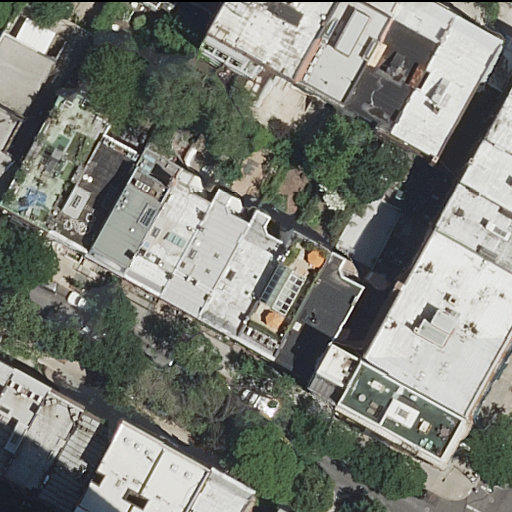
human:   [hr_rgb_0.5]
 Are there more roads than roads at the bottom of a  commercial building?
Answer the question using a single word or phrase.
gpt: yes

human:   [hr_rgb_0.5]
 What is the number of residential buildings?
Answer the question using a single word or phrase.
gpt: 28

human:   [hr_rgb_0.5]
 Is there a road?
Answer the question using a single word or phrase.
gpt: yes

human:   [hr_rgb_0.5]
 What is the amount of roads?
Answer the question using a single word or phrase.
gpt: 1

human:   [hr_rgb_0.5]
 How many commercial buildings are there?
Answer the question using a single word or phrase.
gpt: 0

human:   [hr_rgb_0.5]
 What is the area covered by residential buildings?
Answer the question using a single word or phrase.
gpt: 5046m2

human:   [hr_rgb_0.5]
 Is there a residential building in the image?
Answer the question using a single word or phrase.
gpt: yes

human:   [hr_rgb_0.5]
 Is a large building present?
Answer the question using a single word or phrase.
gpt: yes

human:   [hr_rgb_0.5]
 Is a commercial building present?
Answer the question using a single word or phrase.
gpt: no

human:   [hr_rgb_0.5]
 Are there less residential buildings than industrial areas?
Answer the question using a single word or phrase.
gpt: no

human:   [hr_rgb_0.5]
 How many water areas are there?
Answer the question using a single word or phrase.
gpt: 0

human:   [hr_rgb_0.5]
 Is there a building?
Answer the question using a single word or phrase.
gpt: yes

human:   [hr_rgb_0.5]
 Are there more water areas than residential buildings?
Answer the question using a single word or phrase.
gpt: no

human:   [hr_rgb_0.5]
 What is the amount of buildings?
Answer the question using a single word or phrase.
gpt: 28

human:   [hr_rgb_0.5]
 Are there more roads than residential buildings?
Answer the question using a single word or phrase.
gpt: no

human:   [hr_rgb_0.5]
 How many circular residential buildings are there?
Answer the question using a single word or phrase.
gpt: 0

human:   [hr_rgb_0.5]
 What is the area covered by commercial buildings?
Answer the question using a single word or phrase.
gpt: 0m2

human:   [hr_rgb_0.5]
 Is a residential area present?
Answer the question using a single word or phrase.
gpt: no

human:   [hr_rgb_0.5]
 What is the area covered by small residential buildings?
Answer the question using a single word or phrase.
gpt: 371m2

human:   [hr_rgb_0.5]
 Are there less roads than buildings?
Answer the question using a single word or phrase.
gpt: yes

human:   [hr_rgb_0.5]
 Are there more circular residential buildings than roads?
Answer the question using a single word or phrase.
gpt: no

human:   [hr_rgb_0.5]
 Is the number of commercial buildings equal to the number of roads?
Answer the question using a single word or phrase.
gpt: no

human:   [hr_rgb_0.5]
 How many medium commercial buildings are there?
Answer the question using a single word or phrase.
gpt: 0

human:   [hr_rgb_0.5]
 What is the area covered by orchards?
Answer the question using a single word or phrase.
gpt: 0m2

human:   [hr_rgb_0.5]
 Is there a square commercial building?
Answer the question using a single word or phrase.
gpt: no

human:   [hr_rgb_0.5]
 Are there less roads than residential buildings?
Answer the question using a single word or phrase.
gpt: yes

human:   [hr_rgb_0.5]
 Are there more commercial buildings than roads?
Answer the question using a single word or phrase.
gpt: no

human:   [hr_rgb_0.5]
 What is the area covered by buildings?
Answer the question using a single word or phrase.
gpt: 5046m2

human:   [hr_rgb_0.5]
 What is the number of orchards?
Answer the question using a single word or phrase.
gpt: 0

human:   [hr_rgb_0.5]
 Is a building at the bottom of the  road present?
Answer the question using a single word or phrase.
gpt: yes

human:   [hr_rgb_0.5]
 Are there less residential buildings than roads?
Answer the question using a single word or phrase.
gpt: no

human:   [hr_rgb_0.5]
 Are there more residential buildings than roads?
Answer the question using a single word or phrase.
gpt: yes

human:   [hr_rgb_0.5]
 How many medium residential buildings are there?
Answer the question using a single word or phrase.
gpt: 18

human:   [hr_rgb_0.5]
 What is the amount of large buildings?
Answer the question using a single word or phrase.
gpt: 1

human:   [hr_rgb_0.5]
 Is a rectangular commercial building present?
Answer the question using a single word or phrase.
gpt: no

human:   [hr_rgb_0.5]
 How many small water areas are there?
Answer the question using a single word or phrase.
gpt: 0

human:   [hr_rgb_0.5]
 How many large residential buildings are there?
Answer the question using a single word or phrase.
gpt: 1

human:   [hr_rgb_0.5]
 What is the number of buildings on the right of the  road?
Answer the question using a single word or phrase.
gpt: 13

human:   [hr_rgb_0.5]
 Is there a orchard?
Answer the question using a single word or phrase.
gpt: no

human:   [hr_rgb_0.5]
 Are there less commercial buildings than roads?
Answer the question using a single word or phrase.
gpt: yes

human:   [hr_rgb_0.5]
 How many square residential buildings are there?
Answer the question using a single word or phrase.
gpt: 0

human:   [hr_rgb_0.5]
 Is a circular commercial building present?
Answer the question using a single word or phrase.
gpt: no

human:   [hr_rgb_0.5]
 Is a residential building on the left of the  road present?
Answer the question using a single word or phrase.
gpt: yes

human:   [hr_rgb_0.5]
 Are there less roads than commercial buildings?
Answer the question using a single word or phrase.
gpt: no

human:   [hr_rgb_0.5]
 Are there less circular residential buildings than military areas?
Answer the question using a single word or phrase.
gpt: no

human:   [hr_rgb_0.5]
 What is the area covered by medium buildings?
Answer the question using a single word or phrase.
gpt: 3987m2

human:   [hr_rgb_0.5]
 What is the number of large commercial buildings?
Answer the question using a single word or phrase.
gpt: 0

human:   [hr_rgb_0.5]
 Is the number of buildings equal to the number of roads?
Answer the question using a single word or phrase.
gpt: no

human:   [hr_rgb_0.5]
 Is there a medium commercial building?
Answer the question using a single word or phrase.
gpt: no

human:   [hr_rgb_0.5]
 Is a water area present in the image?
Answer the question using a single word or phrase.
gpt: no

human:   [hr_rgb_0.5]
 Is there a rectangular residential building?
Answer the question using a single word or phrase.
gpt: yes

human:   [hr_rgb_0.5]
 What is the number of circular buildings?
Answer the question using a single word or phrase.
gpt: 0

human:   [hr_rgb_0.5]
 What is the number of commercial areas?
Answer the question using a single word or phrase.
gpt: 0

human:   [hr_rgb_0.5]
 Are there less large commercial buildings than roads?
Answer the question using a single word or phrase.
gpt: yes

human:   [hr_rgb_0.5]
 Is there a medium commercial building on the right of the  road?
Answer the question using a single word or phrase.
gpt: no

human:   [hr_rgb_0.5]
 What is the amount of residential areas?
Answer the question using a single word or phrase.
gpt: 0

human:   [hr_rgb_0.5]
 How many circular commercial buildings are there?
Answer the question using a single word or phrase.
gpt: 0

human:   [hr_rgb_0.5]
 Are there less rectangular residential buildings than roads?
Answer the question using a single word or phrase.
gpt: no

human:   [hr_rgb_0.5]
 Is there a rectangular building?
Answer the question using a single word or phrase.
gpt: yes

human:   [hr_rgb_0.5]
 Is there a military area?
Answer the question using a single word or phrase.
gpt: no

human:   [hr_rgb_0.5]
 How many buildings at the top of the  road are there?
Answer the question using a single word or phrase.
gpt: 20

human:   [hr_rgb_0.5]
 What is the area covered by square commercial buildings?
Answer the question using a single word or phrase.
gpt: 0m2

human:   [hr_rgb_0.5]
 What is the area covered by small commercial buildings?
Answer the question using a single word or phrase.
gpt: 0m2

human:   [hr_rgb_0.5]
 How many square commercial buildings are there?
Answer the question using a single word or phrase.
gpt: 0